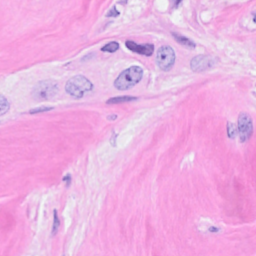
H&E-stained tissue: Breast